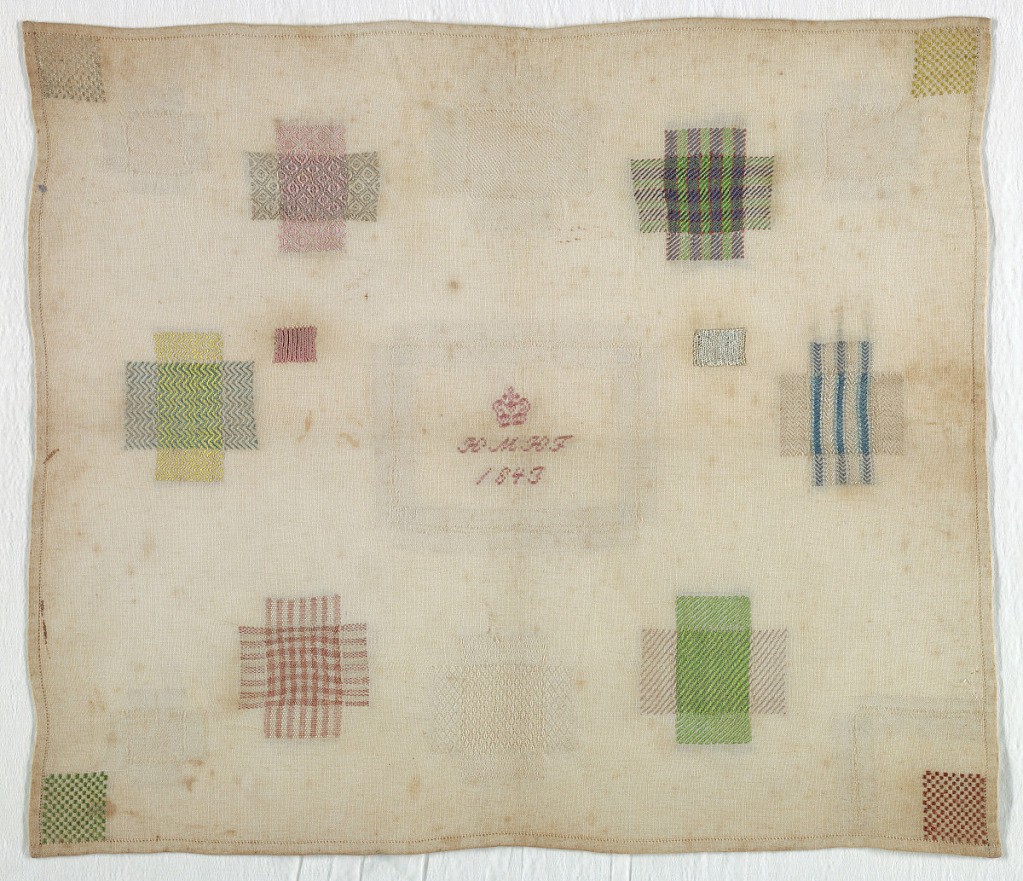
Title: Darning sampler
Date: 1843
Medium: silk embroidery on cotton foundation Technique: embroidered in running stitches on plain weave foundation
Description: Eleven squares of pattern darning, one inset corner, an inset patch in the center with crowned initials and date.